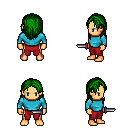
a pixel art fantasy rpg character, male body template, human, tanned skin, teal long-sleeve shirt, red pants, green long hairstyle, dagger, four views (front, back, left, right), 2x2 character sprite sheet, small pixel art, hard edges, no anti-aliasing